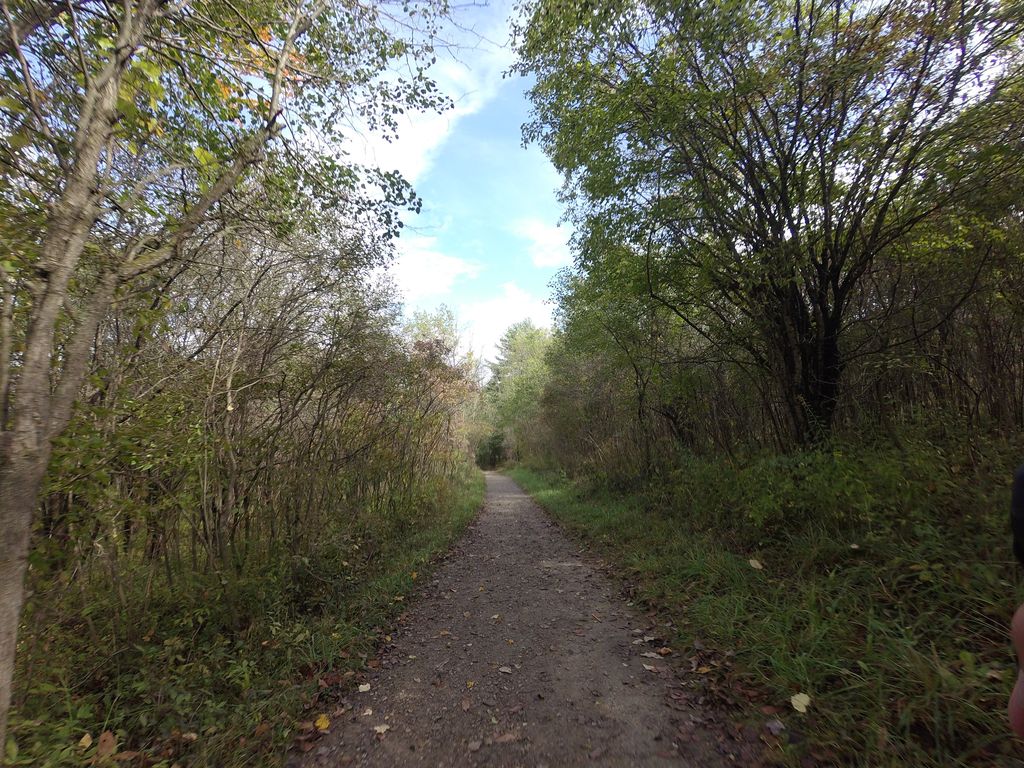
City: hamilton